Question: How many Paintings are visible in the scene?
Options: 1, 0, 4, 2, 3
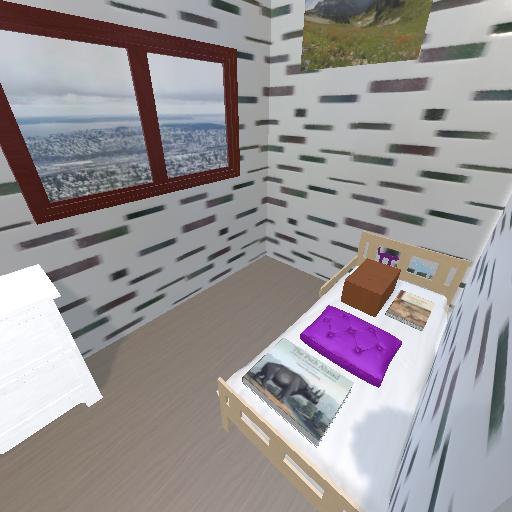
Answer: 1